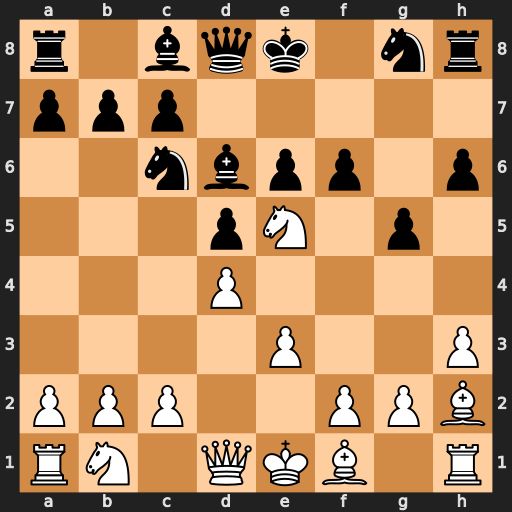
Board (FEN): r1bqk1nr/ppp5/2nbpp1p/3pN1p1/3P4/4P2P/PPP2PPB/RN1QKB1R
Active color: w
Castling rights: KQkq
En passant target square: -
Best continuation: Qh5+ Kf8 Qf7#